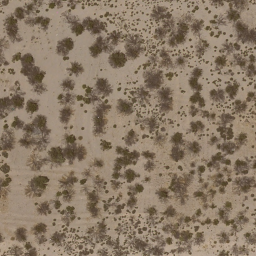
Label: chaparral